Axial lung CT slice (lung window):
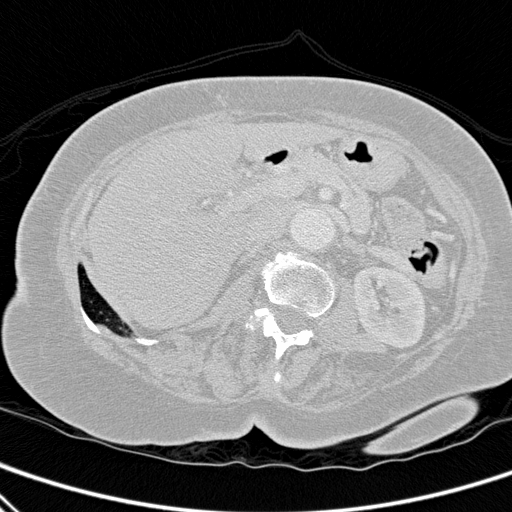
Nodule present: no